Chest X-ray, PA view. Patient: 56 years old, sex F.
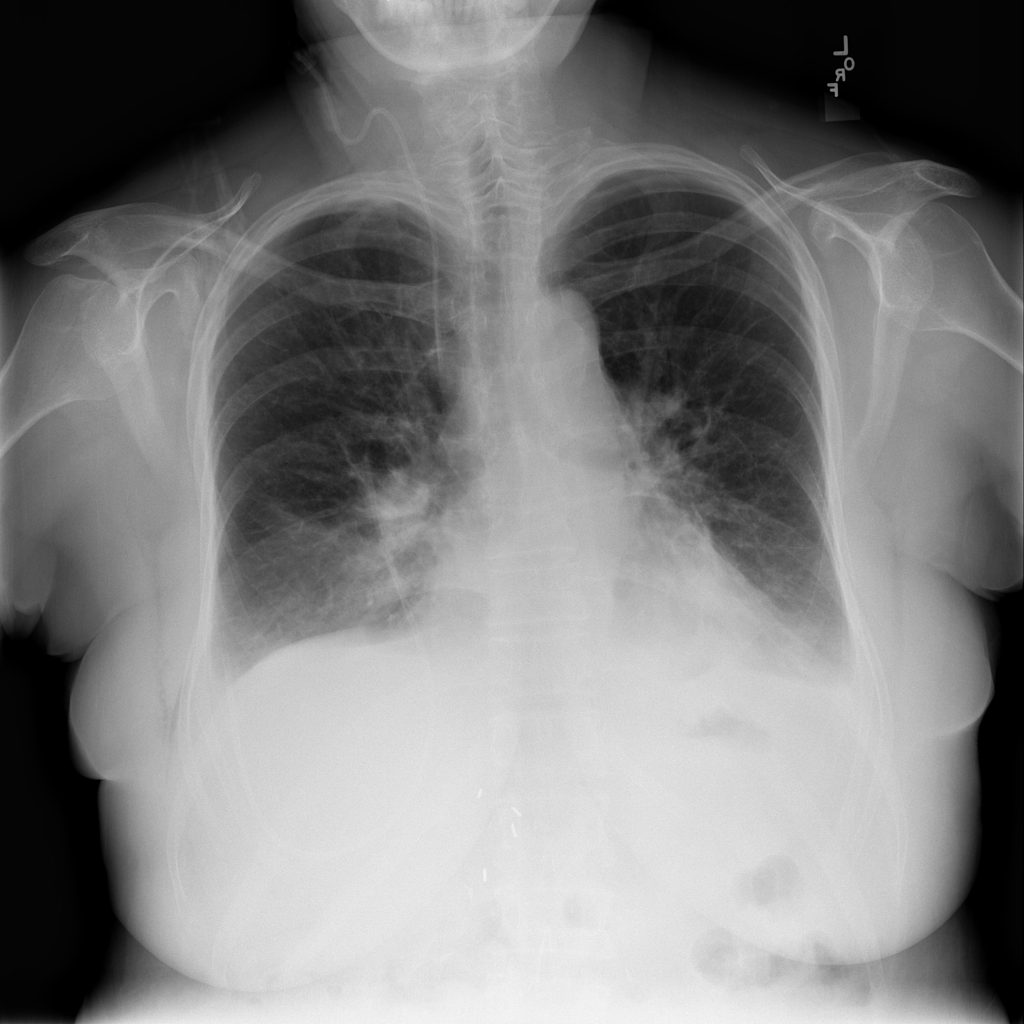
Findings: Edema, Effusion, Infiltration